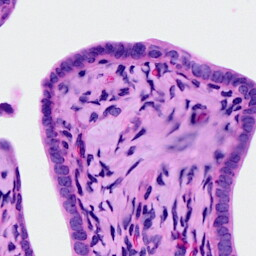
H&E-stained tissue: Ovarian